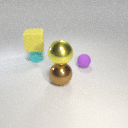
large brown metal sphere below large yellow metal sphere